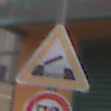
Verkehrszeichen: BeweglicheBruecke
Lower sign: Geschwindigkeit70
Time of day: Midday
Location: Outdoor (Urban)
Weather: Overcast
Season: NotSpecified
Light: Natural